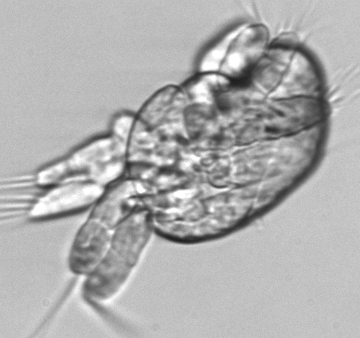
Label: Copepod_nauplii